Question: When I install Eclipse I see the following and navigate to Windows -> Preferences -> General -> Network Connections I see the following proxy entry :

Where is this proxy entry being read from? I have installed Eclipse on separate machines and this entry is not configured in Eclipse.
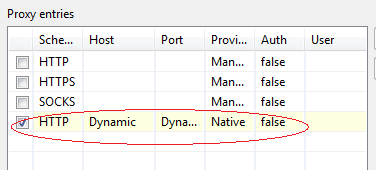
Answer: From your system proxy config. On windows, you can find this in IE's LAN configuration.